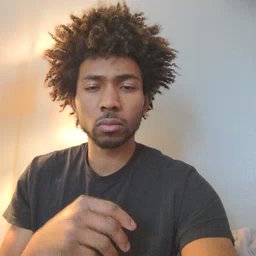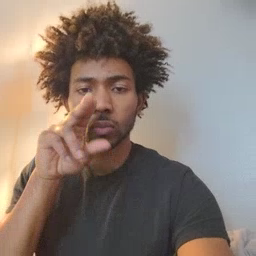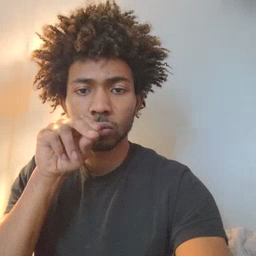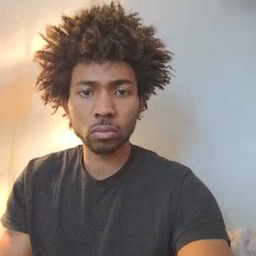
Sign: goose